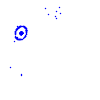
Particle: kaon